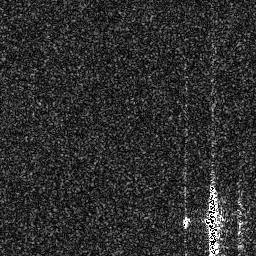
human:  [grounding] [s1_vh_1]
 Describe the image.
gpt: In the satellite image, there is  <ref>1 medium ship </ref> <box>[[78, 71, 85, 99, 0]]</box> located at bottom right.